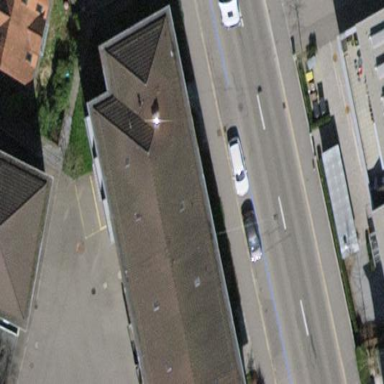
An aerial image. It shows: Hipped-roof building with apartments.